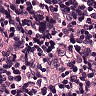
Metastatic tissue present: no